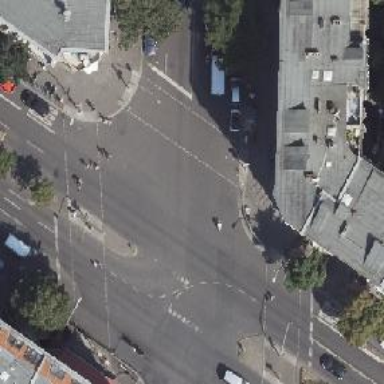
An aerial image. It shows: Asphalt footway with crossing equipped with traffic signals.